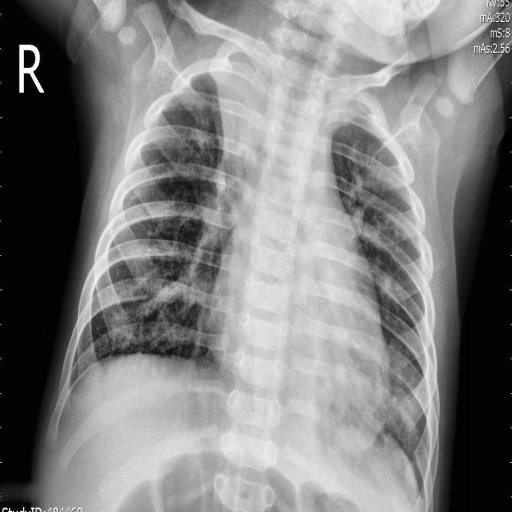
Finding: PNEUMONIA